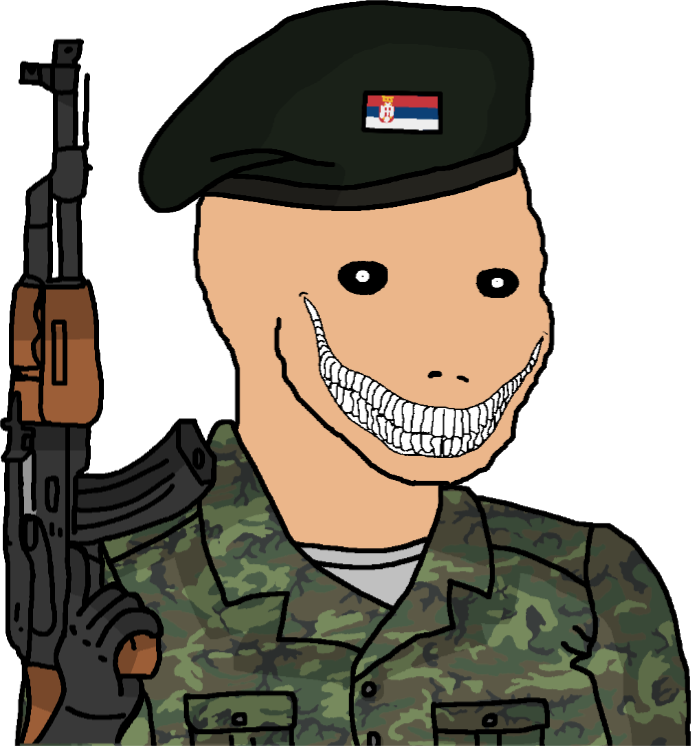
Label: 5_Oomer